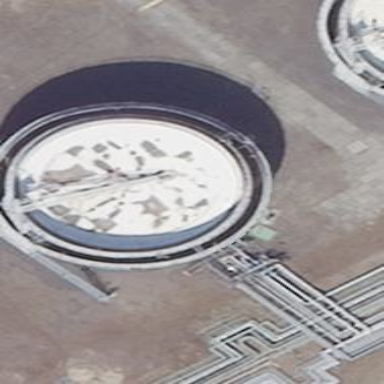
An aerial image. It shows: Storage tank that is man-made.